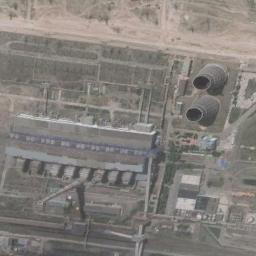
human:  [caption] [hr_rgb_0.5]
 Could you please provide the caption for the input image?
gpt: There are four thermal power stations, and two of them on the left are emitting smoke .

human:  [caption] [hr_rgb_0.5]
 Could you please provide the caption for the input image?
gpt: Plant and machinery in a thermal power station, With two cooling towers and a chimney .

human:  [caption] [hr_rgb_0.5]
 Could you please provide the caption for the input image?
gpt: The thermal power station is on the bare land next to some buildings .

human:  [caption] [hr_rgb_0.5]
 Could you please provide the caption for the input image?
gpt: There are many buildings next to the thermal power station .

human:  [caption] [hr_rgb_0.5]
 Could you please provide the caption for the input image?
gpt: There are some green lawns and two chimneys on the thermal power station .